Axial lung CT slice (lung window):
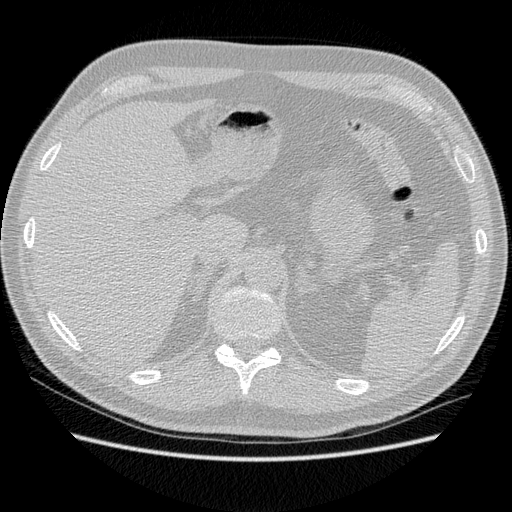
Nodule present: no